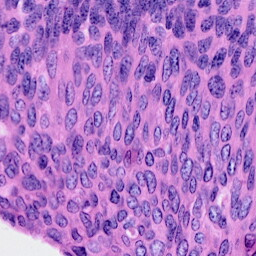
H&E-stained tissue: Cervix